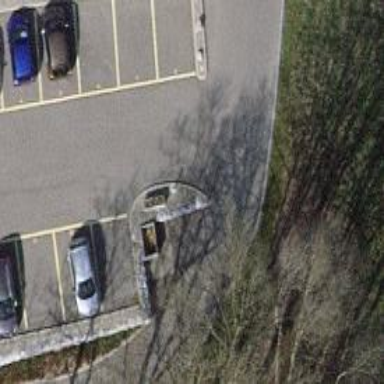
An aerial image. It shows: Parking aisle designated as service road.